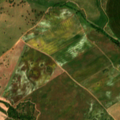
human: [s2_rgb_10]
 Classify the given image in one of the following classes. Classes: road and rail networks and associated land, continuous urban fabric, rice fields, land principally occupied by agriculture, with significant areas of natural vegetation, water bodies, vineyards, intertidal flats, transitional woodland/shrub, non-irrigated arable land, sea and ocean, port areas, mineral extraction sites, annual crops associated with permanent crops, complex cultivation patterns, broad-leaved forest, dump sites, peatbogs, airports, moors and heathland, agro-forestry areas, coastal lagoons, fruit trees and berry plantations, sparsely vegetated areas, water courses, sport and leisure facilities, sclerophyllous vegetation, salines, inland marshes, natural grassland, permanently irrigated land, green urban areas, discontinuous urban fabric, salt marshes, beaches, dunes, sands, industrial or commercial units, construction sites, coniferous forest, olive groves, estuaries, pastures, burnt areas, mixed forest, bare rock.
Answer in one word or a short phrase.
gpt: continuous urban fabric